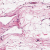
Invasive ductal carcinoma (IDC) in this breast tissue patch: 0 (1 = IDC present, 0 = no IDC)